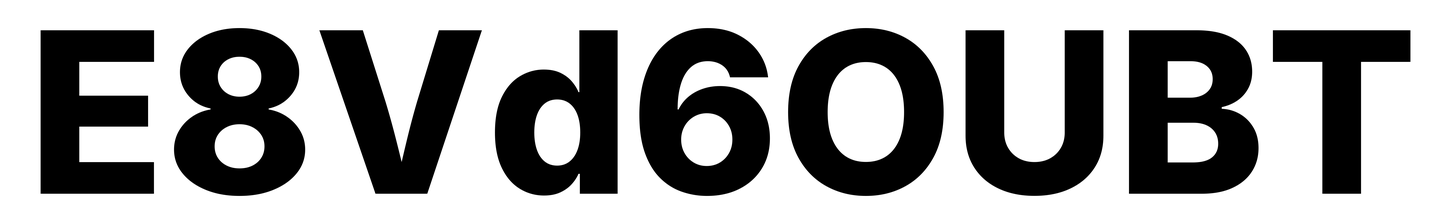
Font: Inter_ExtraBold